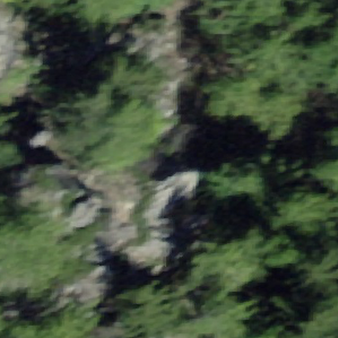
Label: bouldering_area